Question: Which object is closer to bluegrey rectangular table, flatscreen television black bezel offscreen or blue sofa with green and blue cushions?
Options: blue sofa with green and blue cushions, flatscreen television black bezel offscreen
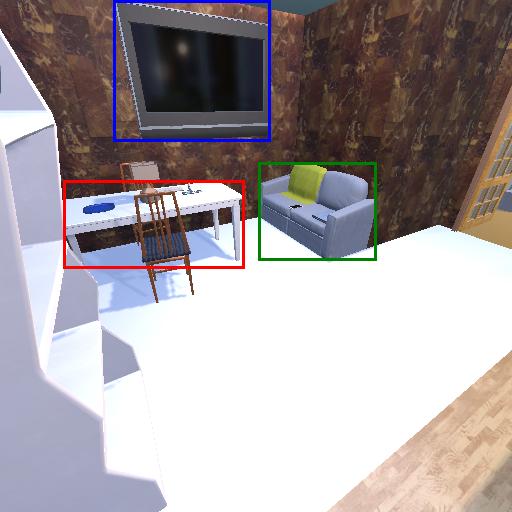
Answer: blue sofa with green and blue cushions